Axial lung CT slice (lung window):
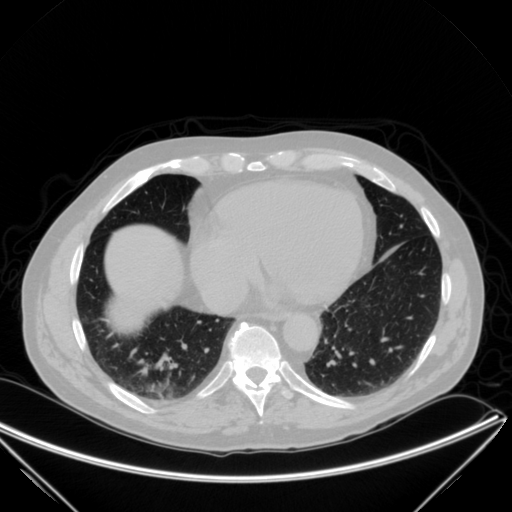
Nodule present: no